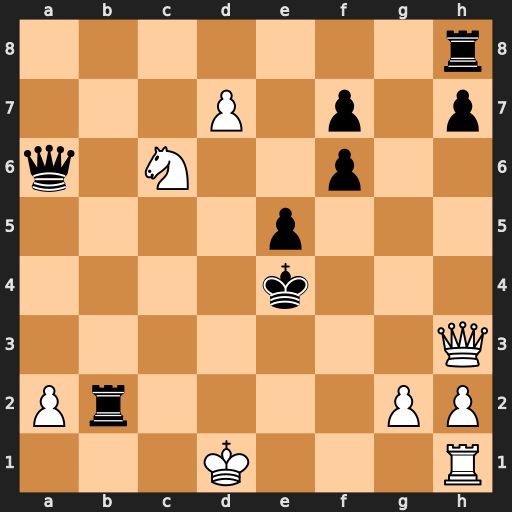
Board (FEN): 7r/3P1p1p/q1N2p2/4p3/4k3/7Q/Pr4PP/3K3R
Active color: w
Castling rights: -
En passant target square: -
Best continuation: Qf3#